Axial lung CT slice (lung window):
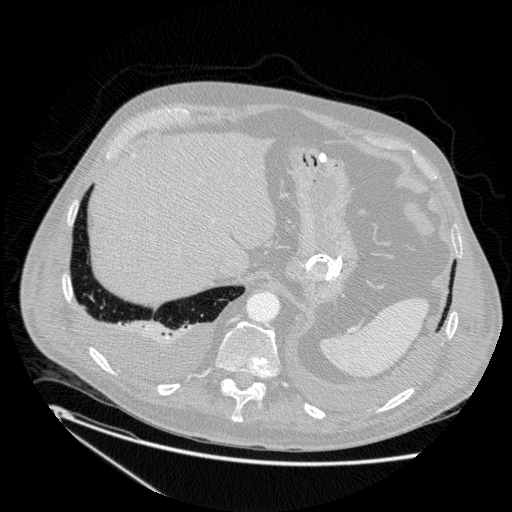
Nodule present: no